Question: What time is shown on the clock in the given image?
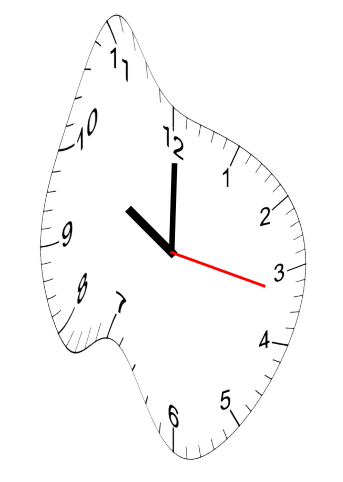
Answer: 10:00:17